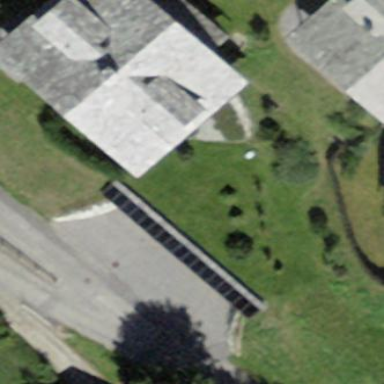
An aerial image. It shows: Residential building with gabled roof. The roof is light grey in color and oriented along the building. The overall building color is linen.